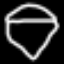
Label: diamond